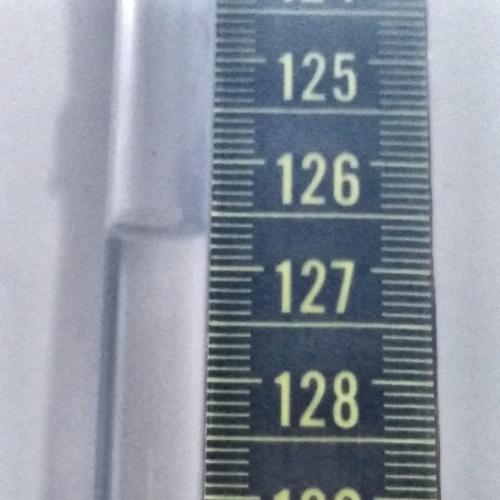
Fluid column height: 126.7 cm